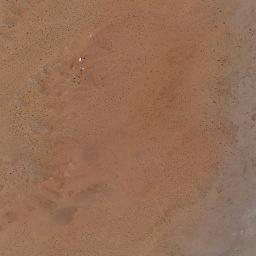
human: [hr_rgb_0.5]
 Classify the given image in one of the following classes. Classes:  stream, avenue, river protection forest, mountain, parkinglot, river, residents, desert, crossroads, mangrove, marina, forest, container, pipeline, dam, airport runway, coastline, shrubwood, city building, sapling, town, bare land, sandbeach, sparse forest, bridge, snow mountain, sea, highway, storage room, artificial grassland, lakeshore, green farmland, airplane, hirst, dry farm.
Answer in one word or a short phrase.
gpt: desert